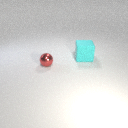
small red metal sphere in front of large cyan rubber cube